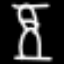
Label: hourglass